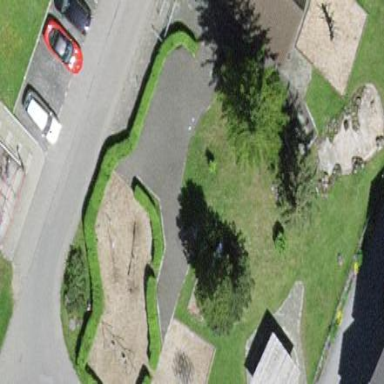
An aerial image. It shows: Playground area for leisure land.